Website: bh-photo
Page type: address-validator
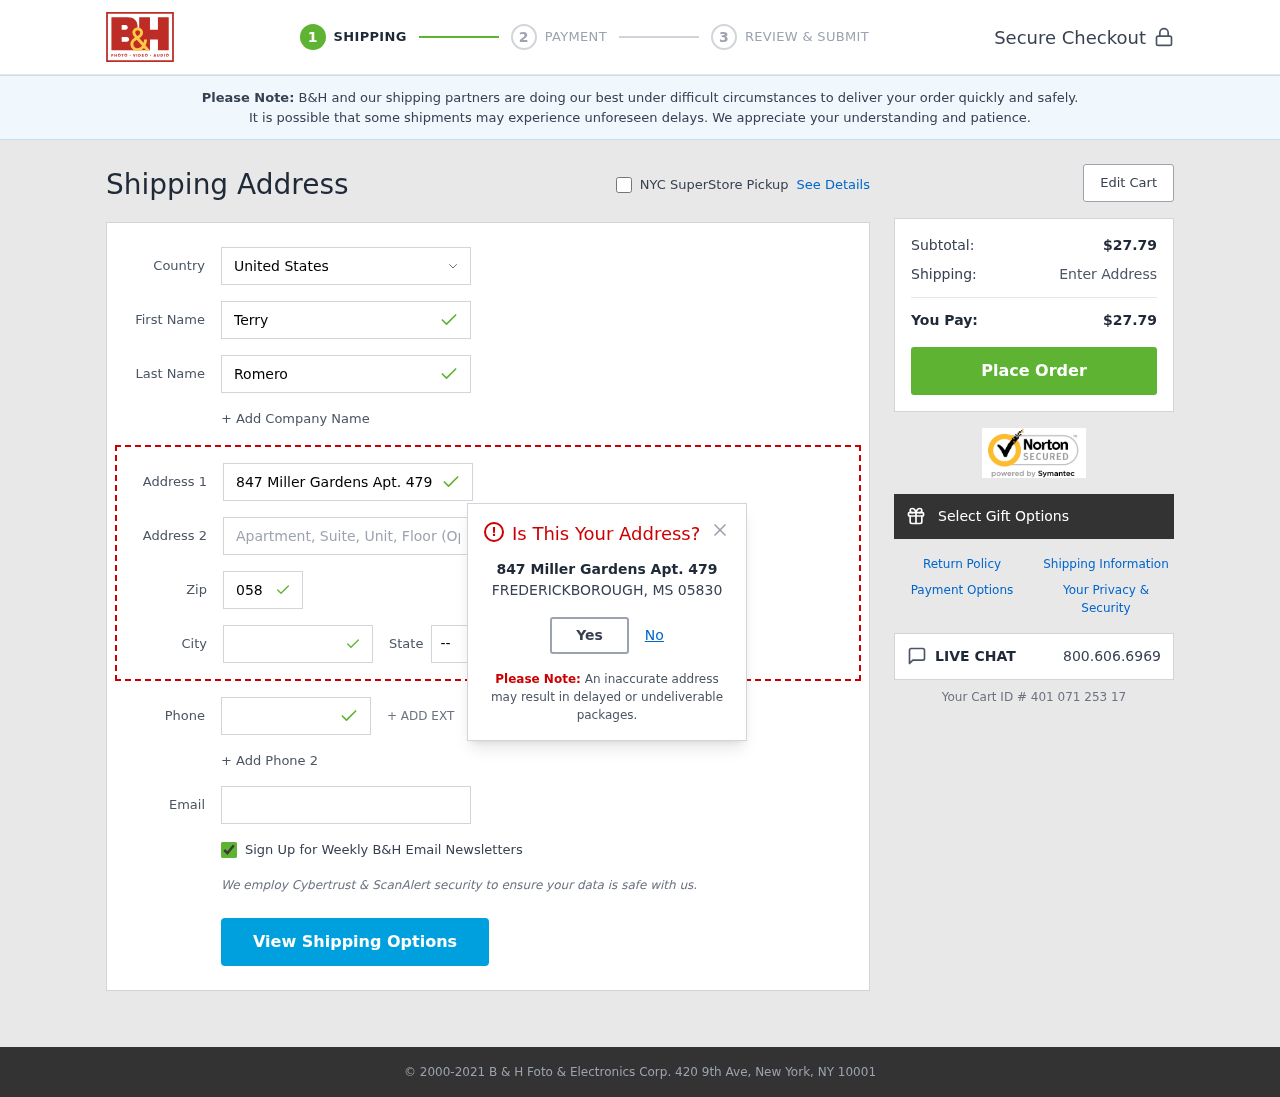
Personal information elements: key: PII_CITY
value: Frederickborough
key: PII_COUNTRY
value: United States
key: PII_EMAIL
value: terryromero@yahoo.com
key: PII_FIRSTNAME
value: Terry
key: PII_LASTNAME
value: Romero
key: PII_PHONE
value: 5959212942
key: PII_POSTCODE
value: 05830
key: PII_STATE_ABBR
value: MS
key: PII_STREET
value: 847 Miller Gardens Apt. 479
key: PII_CITY_MODAL
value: FREDERICKBOROUGH
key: PII_POSTCODE_FULL
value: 05830
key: PII_POSTCODE_NUMERIC
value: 5830
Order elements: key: ORDER_SUBTOTAL
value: $27.79
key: ORDER_TOTAL
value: $27.79
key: ORDER_ID
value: Your Cart ID # 401 071 253 17